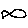
Label: fish